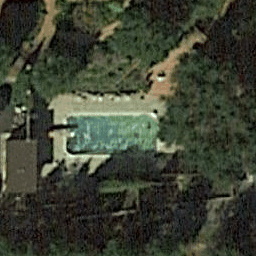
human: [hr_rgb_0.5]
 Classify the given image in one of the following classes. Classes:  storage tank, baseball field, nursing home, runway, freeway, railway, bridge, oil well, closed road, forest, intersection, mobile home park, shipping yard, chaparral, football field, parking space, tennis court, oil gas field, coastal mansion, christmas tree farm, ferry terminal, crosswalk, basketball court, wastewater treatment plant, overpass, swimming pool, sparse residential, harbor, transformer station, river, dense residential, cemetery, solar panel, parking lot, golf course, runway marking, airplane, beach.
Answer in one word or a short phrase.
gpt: swimming pool